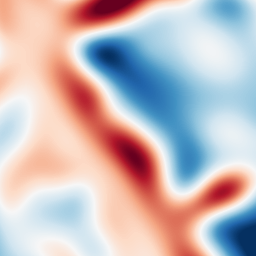
Category: multiscale
Decomposition family: log
Decomposition parameters: sigma: 20
Upsampling method: cubic_mitchell
Upsampling parameters: scale: 4
Upsampling scale: 4